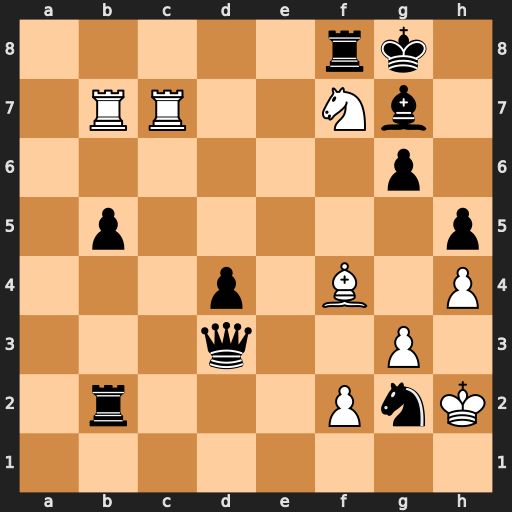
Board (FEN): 5rk1/1RR2Nb1/6p1/1p5p/3p1B1P/3q2P1/1r3PnK/8
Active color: w
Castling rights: -
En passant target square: -
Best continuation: Ne5 Bf6 Nxd3 Nxf4 Nxb2